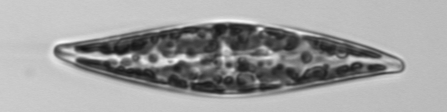
Label: Pleurosigma